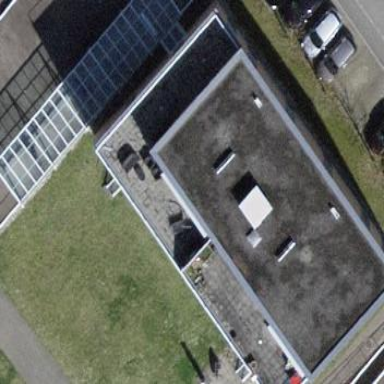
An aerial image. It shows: Building with flat roof.